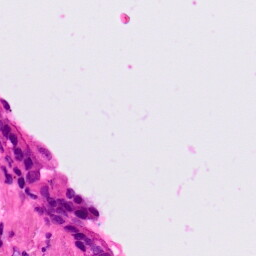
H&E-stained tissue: Lung